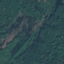
Land use / land cover: Forest